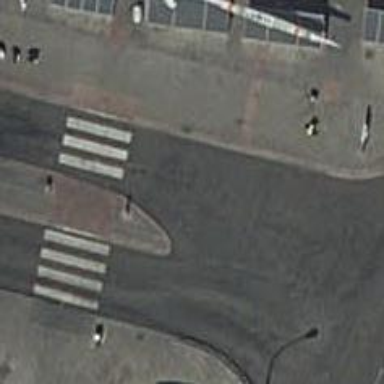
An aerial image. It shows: Kerb barrier.